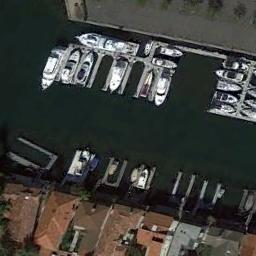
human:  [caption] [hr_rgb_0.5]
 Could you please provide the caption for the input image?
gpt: The harbor has some neatly docked boats and some neatly arranged buildings are next to the harbor .

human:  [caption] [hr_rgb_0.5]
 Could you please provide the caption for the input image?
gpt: There are several ships in motion in the harbor .

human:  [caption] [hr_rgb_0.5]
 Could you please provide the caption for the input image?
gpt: There are lots of buildings beside the harbor .

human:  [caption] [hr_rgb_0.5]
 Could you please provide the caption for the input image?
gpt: There are some yachts moored neatly on the sea side next to the harbor of the building, And there are still many empty spaces .

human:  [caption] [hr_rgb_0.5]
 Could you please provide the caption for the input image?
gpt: There are some brown buildings at the harbor with some ships .